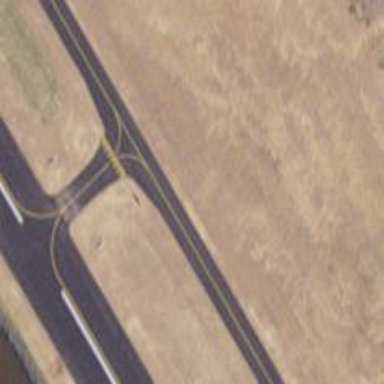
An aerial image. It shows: Image of taxiway at airport.